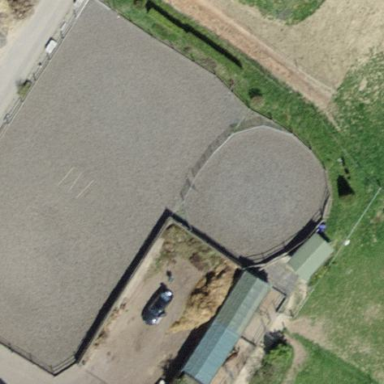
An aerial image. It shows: Equestrian pitch for leisure land sports.